Field crop: maize
Growth stage: 2
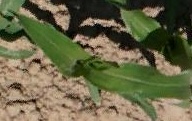
Species: maize